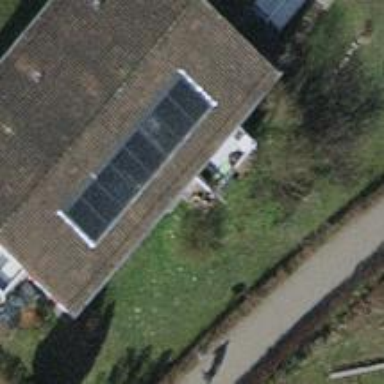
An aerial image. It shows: Solar photovoltaic panel generator installed on the roof.